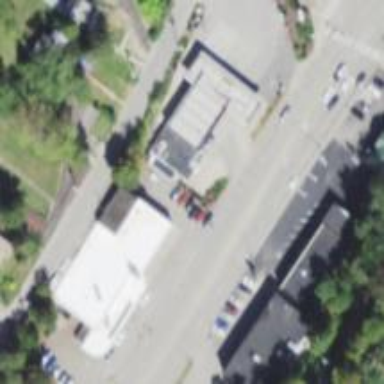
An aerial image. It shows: Convenience shop.